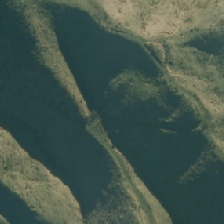
Land cover: high_producing_grassland